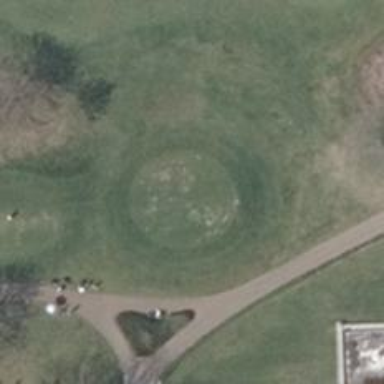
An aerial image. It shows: Golf tee.